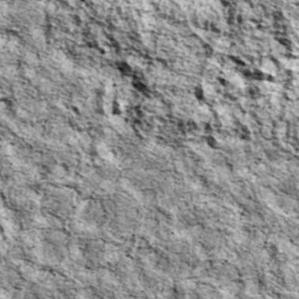
Label: non_frost